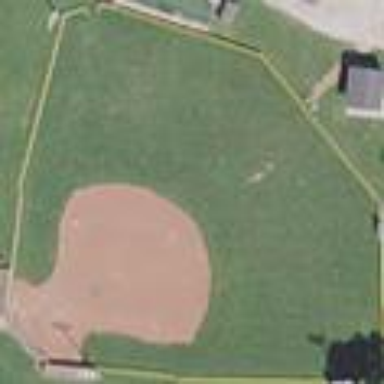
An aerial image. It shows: Softball pitch for leisure and sport activities.